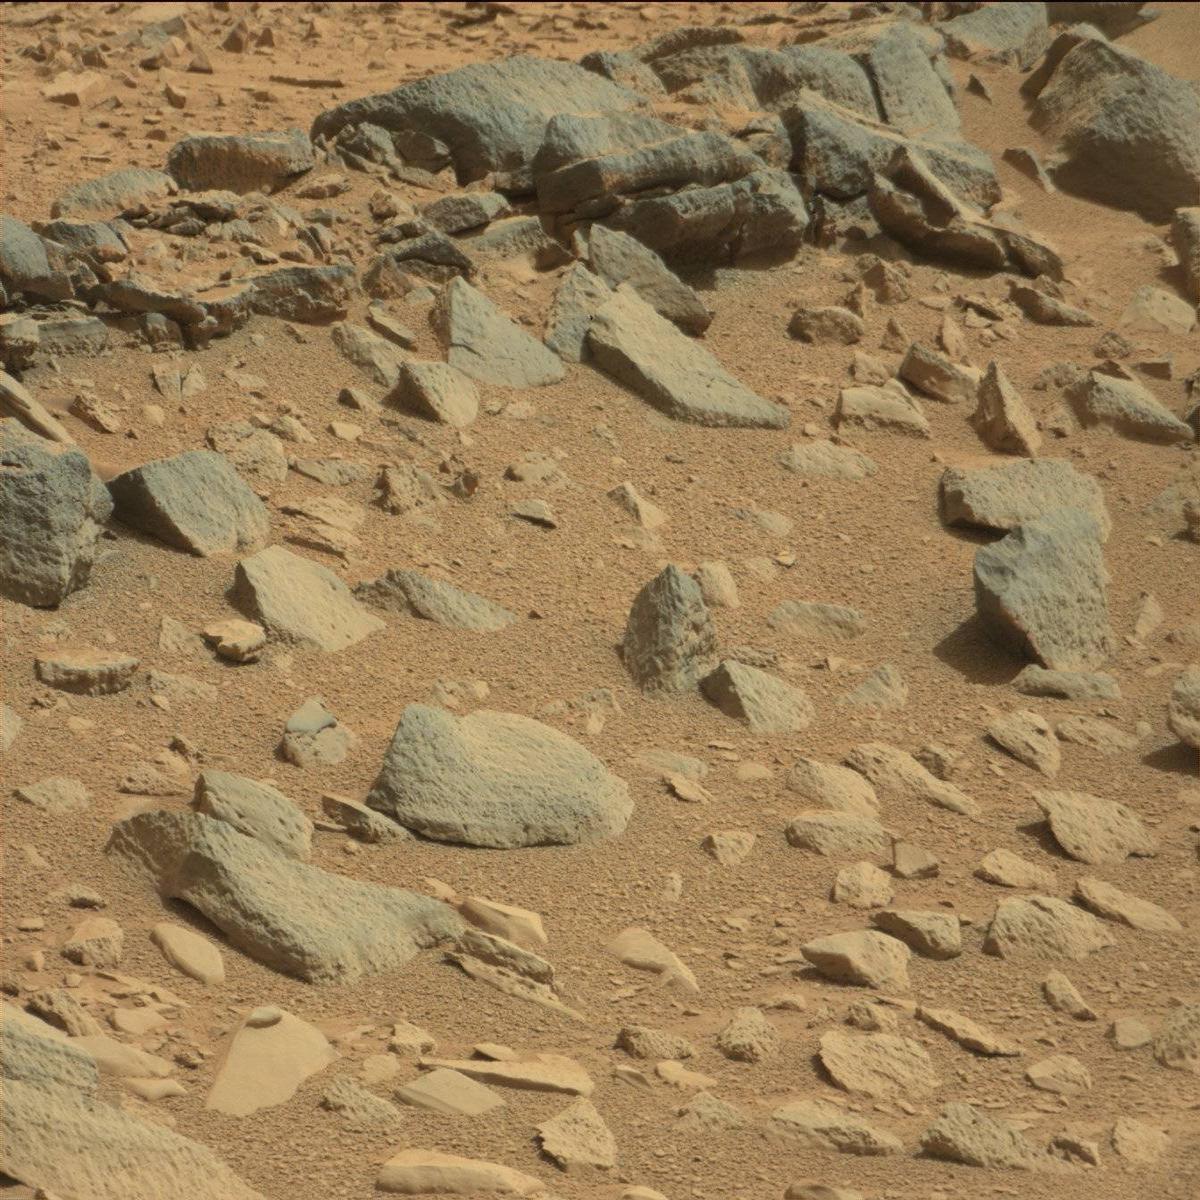
Terrain classes present: Bedrock, Rock, Sand / Soil